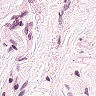
Metastatic tissue present: no